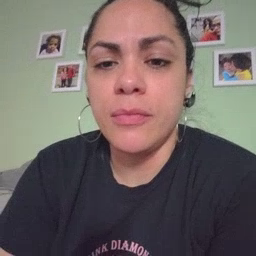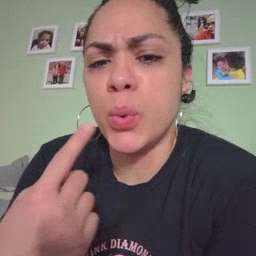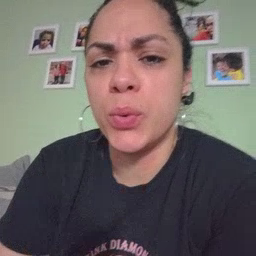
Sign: who